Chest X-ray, AP view. Patient: 68 years old, sex M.
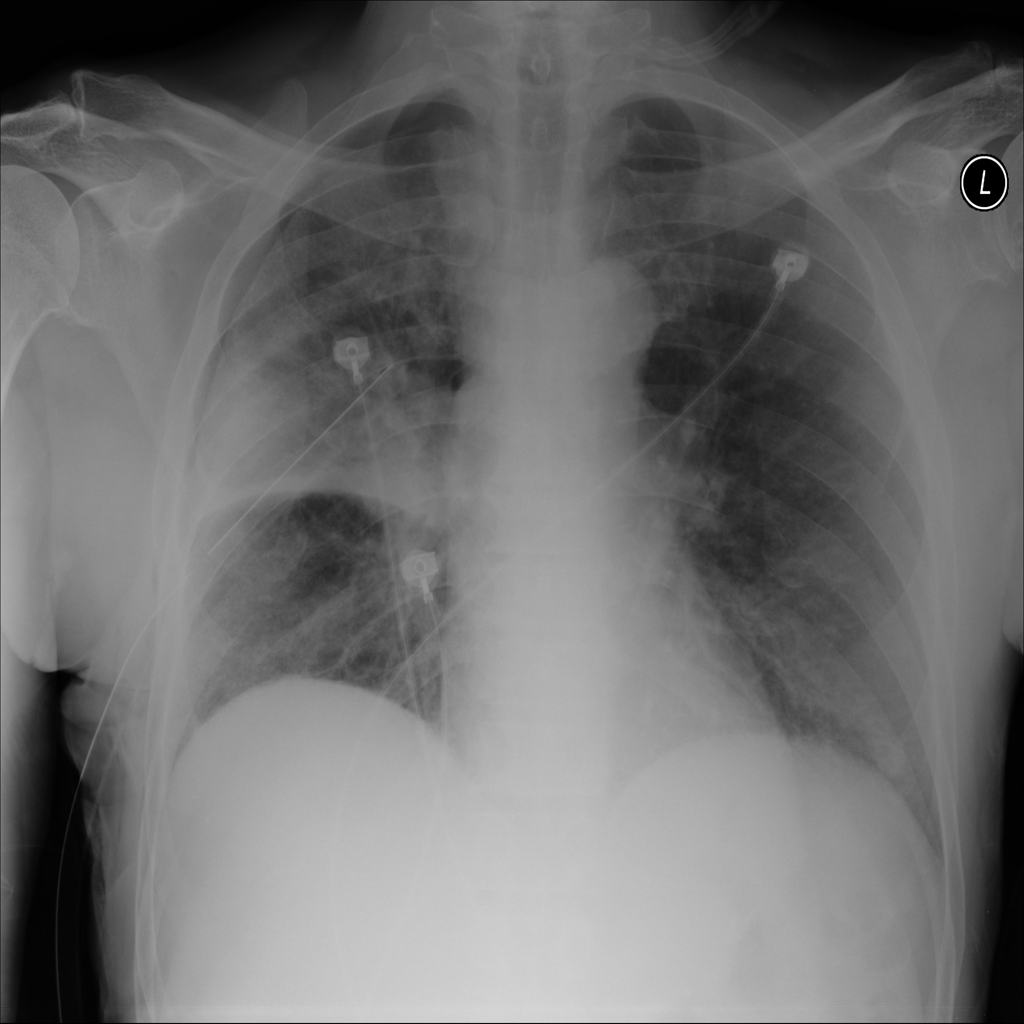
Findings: Atelectasis, Effusion, Infiltration, Mass, Pneumothorax